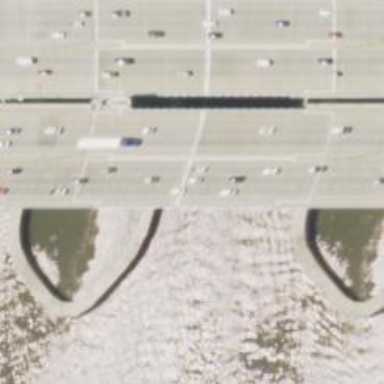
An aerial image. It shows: Drawbridge on motorway.